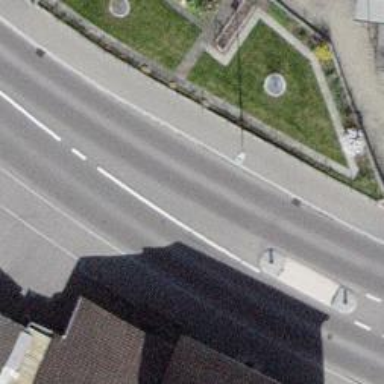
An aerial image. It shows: Tertiary road.